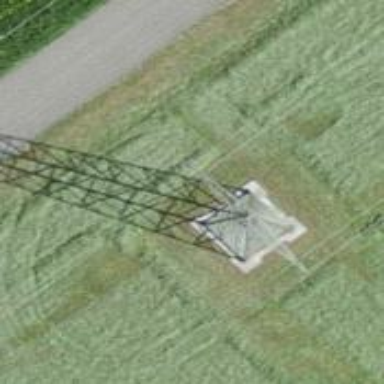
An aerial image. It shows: Lattice structure tower used for power distribution.